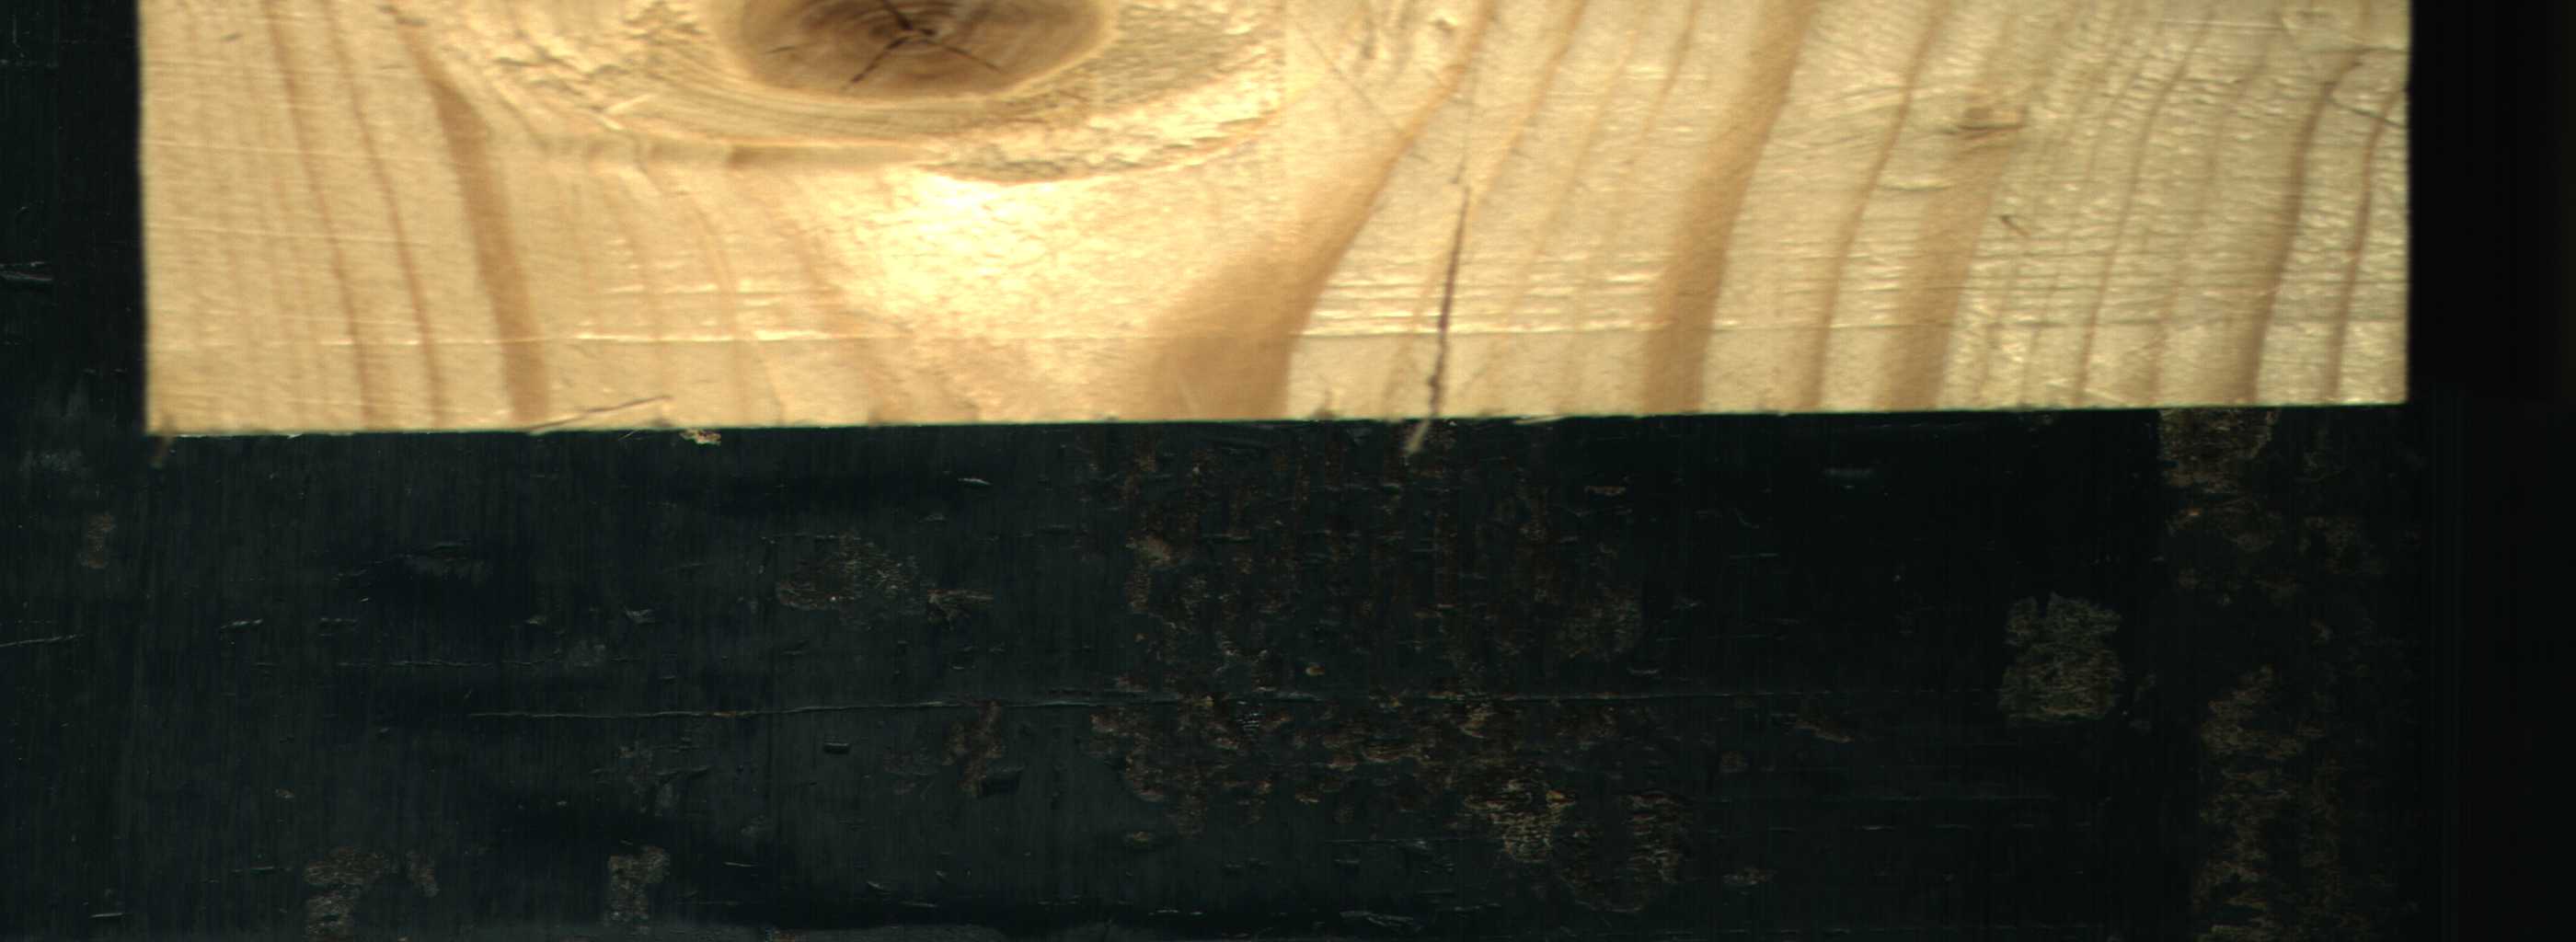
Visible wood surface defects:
Crack
knot_with_crack